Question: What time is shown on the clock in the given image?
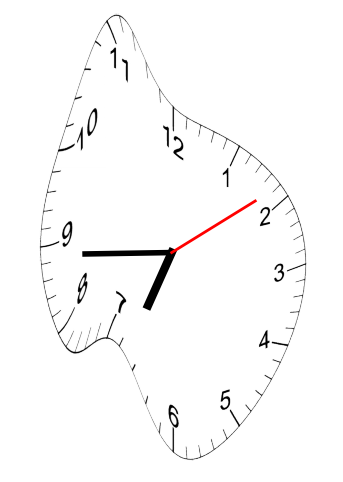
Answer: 06:44:09